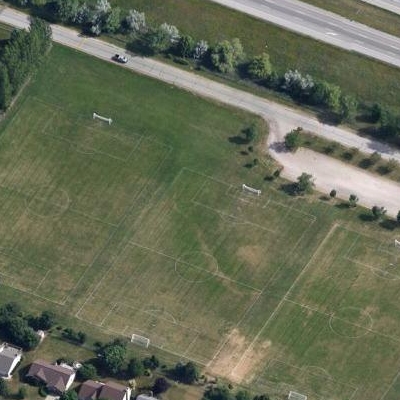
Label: aGrass